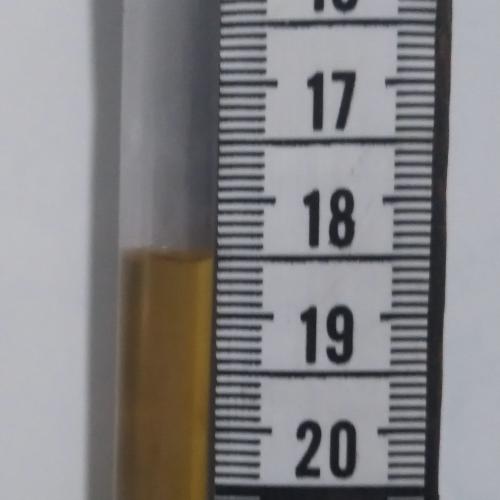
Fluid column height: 18.5 cm